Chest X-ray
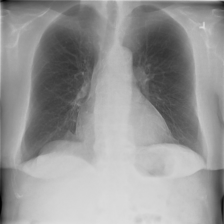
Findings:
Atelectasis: negative
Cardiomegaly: negative
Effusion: negative
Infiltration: negative
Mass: negative
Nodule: negative
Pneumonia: negative
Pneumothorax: negative
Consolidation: negative
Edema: negative
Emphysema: negative
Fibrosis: negative
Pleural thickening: negative
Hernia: negative